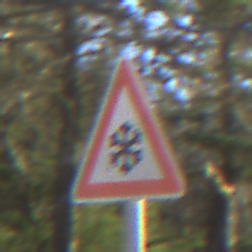
Verkehrszeichen: SchneeOderEisglaette
Umgebung: Outdoor, Nature
Tageszeit: MorningAfternoon
Wetter: Clear
Licht: Natural
Jahreszeit: Winter
Kontrast: HighContrast